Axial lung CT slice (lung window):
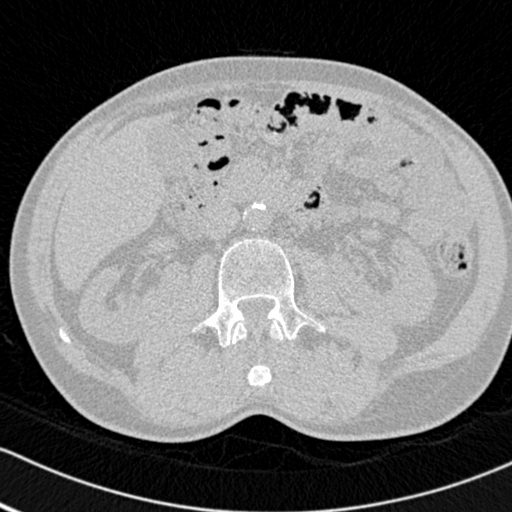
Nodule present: no